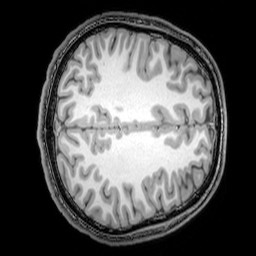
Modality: T1w
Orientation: axial
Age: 24
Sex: male
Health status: healthy
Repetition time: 0.081 s
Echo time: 0.037 s